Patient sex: F
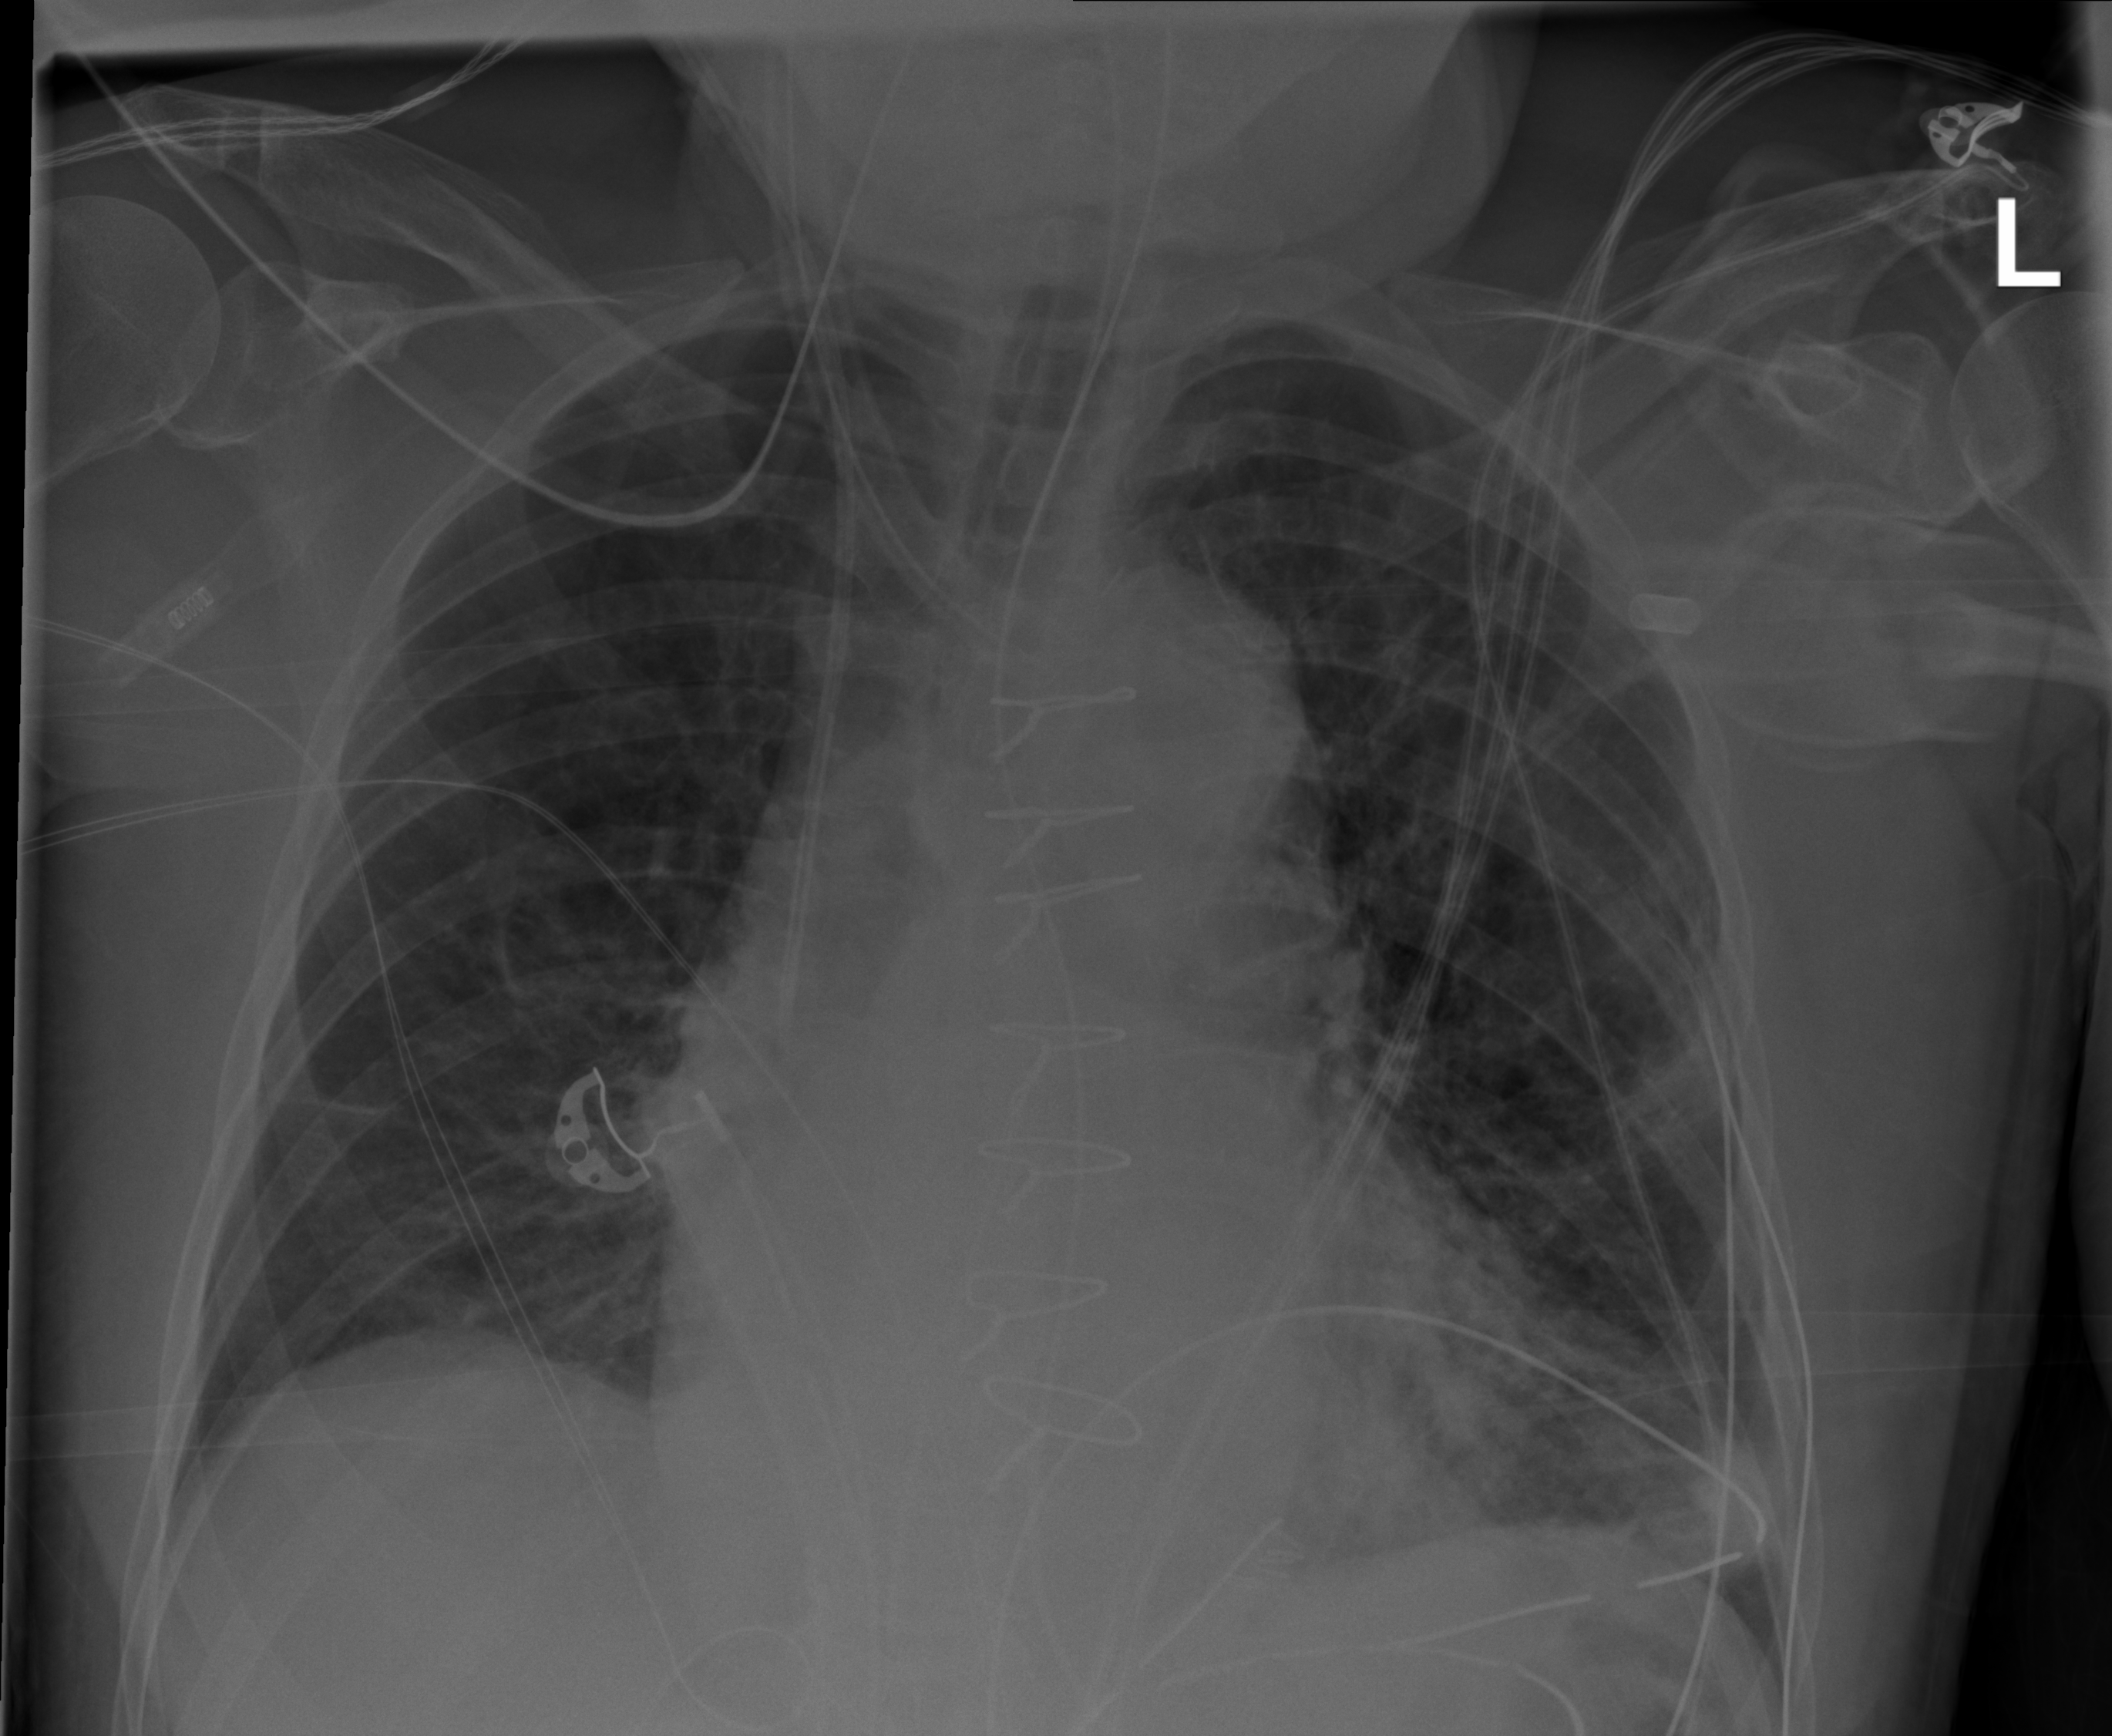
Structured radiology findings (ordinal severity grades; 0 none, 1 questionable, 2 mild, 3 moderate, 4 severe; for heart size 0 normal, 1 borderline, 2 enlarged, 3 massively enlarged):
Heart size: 2
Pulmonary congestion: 2
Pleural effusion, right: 0
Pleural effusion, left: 0
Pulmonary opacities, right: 0
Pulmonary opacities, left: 2
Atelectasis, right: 2
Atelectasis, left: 2